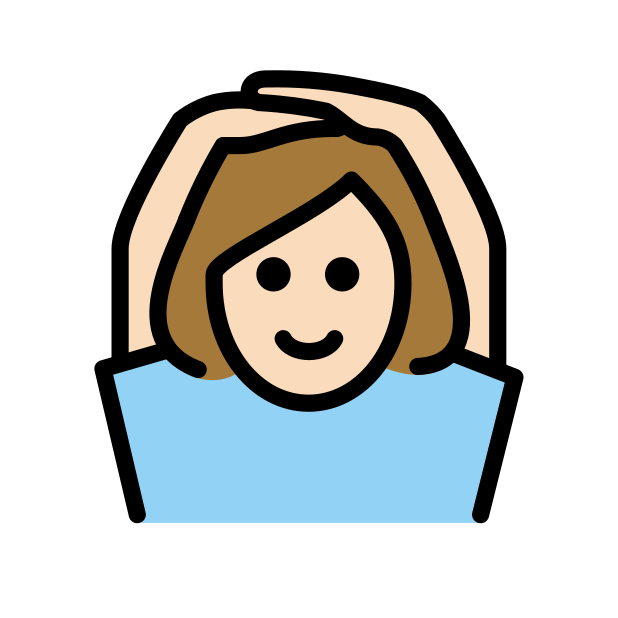
woman gesturing OK: light skin tone